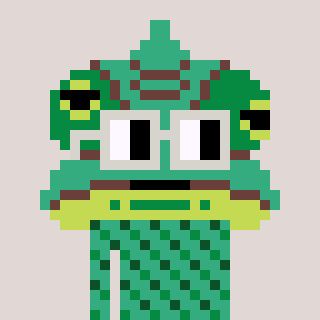
a pixel art character with square light gray glasses, a chameleon-shaped head and a teal-colored body on a warm background